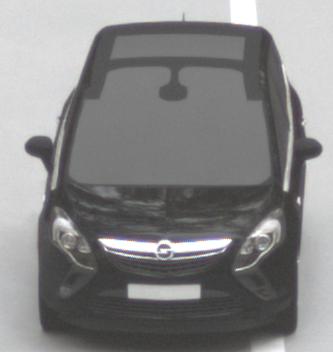
Make: Opel
Model: Zafira Tourer 1.8
Detailed model: Zafira (C) Tourer
Model produced from: 2012/01
Model produced until: 2015/06
Doors: 5
Color: black
Road condition: dry road
Daytime: morning or afternoon
Contrast: low contrast